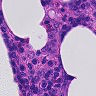
Metastatic tissue present: no